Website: bh-photo
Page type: account-selection
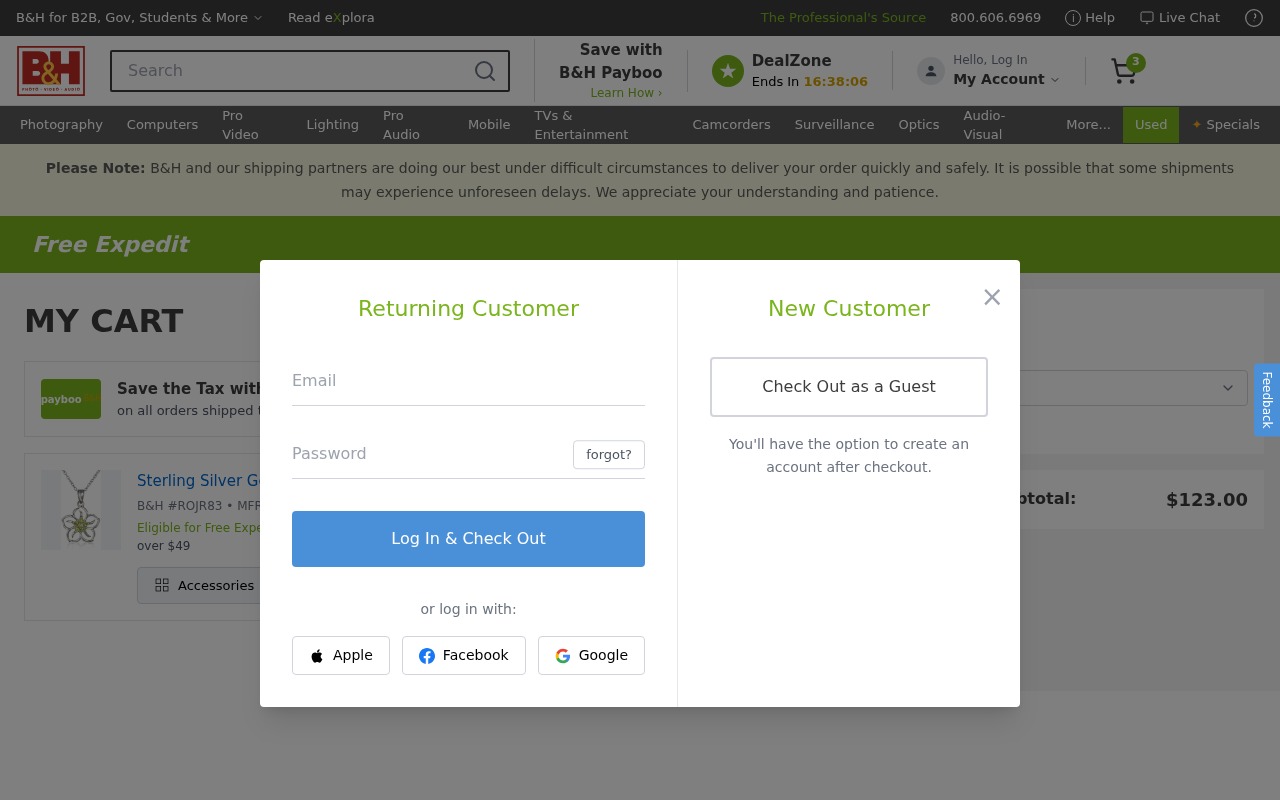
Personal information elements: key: PII_EMAIL
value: stephanie_day@yahoo.com
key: PII_POSTCODE
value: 67845
Product elements: key: PRODUCT1_NAME
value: Sterling Silver Gemstone Flower Pendant Necklace
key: PRODUCT1_QUANTITY
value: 3
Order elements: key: ORDER_NUM_ITEMS
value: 3
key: ORDER_SUBTOTAL
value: $123.00
Search elements: key: HEADER_SEARCH
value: Search
Other elements: key: BH_ITEM_NUMBER
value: ROJR83
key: MFR_NUMBER
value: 39406G